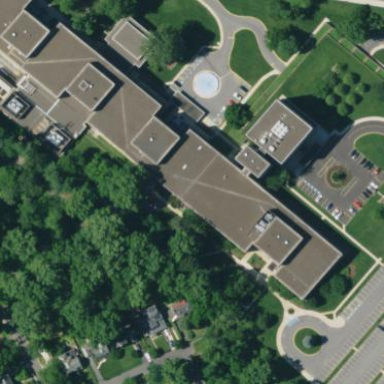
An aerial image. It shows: Building.